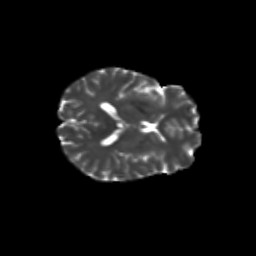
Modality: T2w
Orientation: axial
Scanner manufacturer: siemens
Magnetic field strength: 3 T
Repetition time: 9.2 s
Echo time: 0.084 s